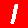
Digit: 1